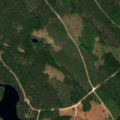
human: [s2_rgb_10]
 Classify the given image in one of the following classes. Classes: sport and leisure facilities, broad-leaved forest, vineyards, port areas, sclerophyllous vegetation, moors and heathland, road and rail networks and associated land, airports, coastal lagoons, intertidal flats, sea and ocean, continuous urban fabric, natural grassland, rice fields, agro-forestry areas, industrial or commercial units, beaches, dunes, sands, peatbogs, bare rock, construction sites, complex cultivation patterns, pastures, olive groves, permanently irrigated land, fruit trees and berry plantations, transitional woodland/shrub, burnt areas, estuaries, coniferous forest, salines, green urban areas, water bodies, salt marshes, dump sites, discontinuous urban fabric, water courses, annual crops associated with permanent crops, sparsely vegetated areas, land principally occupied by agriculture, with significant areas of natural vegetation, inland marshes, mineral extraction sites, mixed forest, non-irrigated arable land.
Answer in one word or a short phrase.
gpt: coniferous forest, transitional woodland/shrub, water bodies